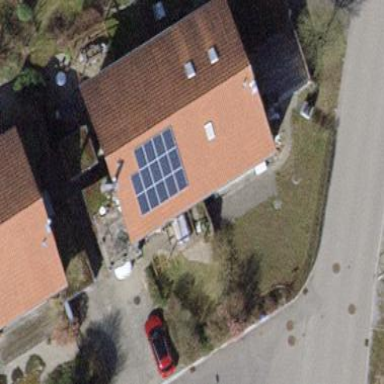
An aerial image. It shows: Semi-detached house with gabled roof.